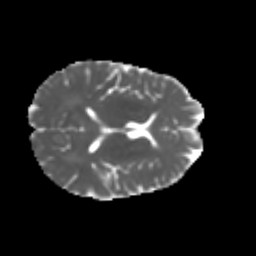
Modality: MD
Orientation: axial
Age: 29
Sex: male
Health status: healthy